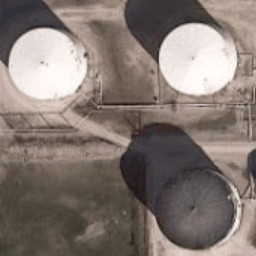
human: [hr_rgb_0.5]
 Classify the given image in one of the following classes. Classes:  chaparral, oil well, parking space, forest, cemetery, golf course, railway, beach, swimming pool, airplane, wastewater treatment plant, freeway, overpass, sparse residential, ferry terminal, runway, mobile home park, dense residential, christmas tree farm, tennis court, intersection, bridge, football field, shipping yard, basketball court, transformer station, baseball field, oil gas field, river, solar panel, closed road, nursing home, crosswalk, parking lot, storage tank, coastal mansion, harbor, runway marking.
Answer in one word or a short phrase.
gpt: storage tank